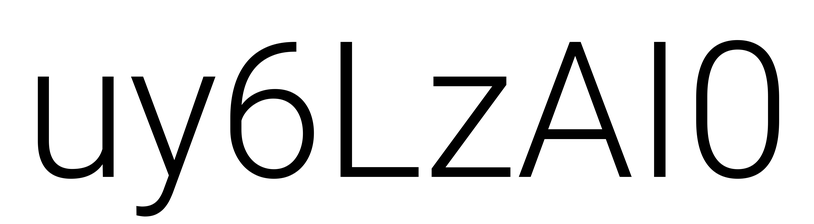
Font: Roboto_Light